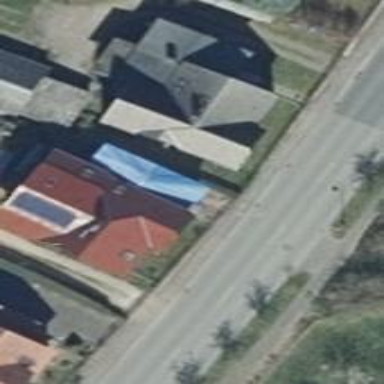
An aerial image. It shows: Beige house with gabled roof oriented along the building.